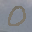
Label: 0